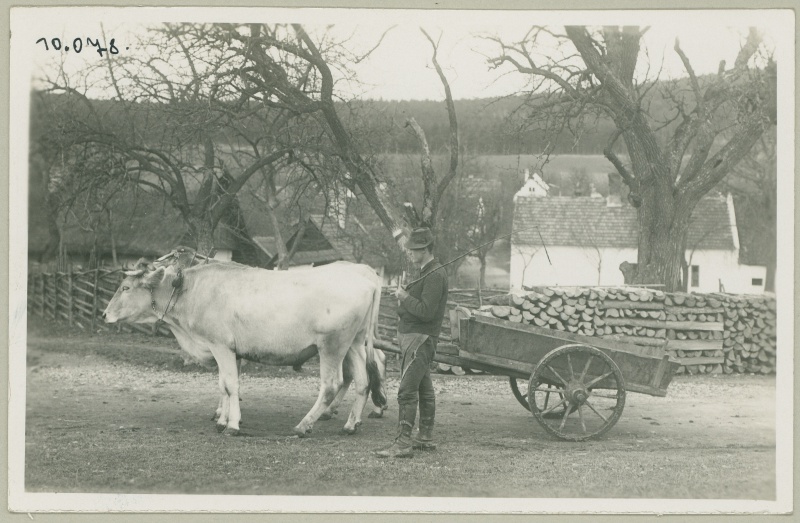
Institution: Österreichisches Museum für Volkskunde Wien
Schlagwörter: baum, berg, mann, weiß, baumstämme, bäume, äste, fenster, holz, hut, schwarz, straße, dach, haus, schnee, tier, tiere, weg, zaun, alt, wand, häuser, kalt, kühe, zweige, land, wald, arbeit, karren, räder, stock, schürze, ruhig, ruhe, stab, arbeiten, transport, berge, gebirge, dorf, kahl, kuh, rind, herbst, winter, kutsche, treiben, ziehen, rad, wagen, langeweile, kraft, bauer, foto, fotografie, rinder, bullen, schwarzweiß, peitsche, posieren, holzscheite, ster, tirol, gespann, ochse, ochsen, pflug, hirte, gamaschen, reifen, zugtier, knecht, ochs, heizen, landwirt, holzstapel, gerte, holzscheit, kuhglocke, bäme, scharz weiß, traditionell, arbeitskleidung, mühsal, sdf, nö, 1978, tühe, holzknecht, geruch nach ox und holz, bauer mit ochsengespann, bauera, gleichzeitigkeit des ungleichzeitigen, zacher haggn, haggler, scheiteln